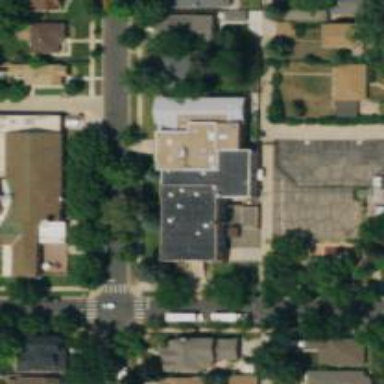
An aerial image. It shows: School.